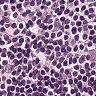
Metastatic tissue present: no